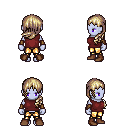
a pixel art fantasy rpg character, female body template, dark elf, purple skin, maroon sleeveless shirt, gold greaves, white blonde left-swept hairstyle, leather bracers, brown shoes, four views (front, back, left, right), 2x2 character sprite sheet, small pixel art, hard edges, no anti-aliasing